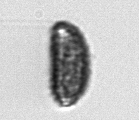
Label: Pseudochattonella_farcimen